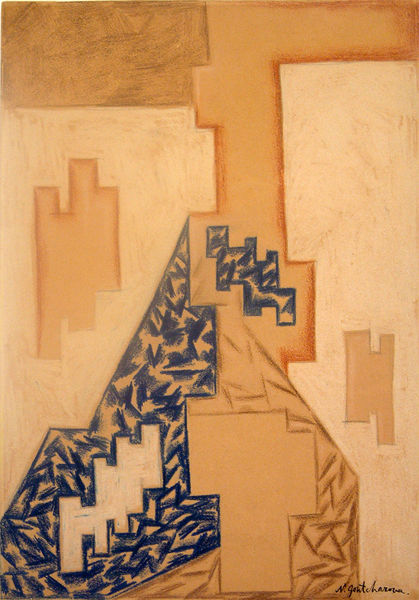
Titel: Landscape (Paysage), Landscape (Paysage)
Künstler: Natal'ia Sergeevna Goncharova
Standort: Amherst (Massachusetts, USA)
Institution: Mead Art Museum, Amherst College
Schlagwörter: blau, weiß, gelb, braun, bunt, kreide, skizze, zeichnung, signatur, öl, schrift, abstrakt, flächen, beige, linien, signiert, blue, dark, modern, painting, yellow, striche, schraffur, schraffiert, ecken, geometrisch, zacken, orange, light, drawing, sketch, abstract, ink, square, ekcne, box, geometric, pencil, lines, shapes, paint, composition, puzzle, geometry, modernism, shape, farbe, h, rof